Question: Is it possible in any way to vary line weight like the one in the image for a canvas based drawing app ? Since line width does not have a gradient-like value (different start - different end) I'm looking for the best possible way to get something as close to the image below as possible.

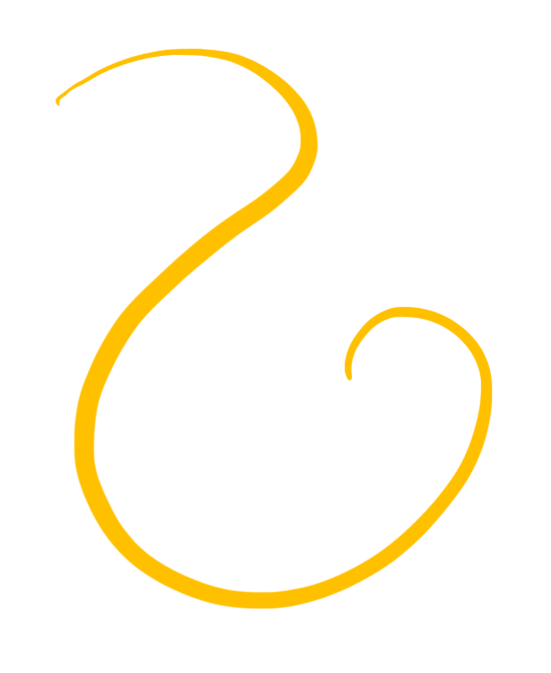
Answer: HTML5 '<canvas>' API does not offer such complex functionality.
Your best bet is to write your own line pixel renderer using any kind of algorithms you need. The renderer might be a bit slow, however, because the logic must be implemented in pure Javascript.
In this case the question becomes more generic "how to draw varying width of bezier curves on bitmaps" and Javascript '<canvas>' is just one implementation of the algorithm.
Example:
<URL>
I also suggest you study the source code of open source drawing applications like Inkscape how they do this.